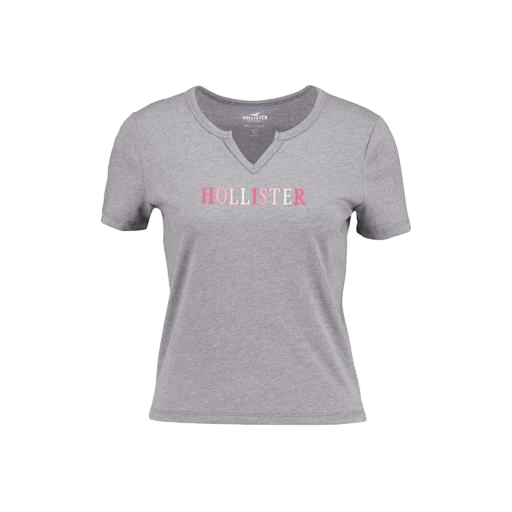
v-neck twist logo, heather twist t-shirt, t-shirt twist graphic, white background